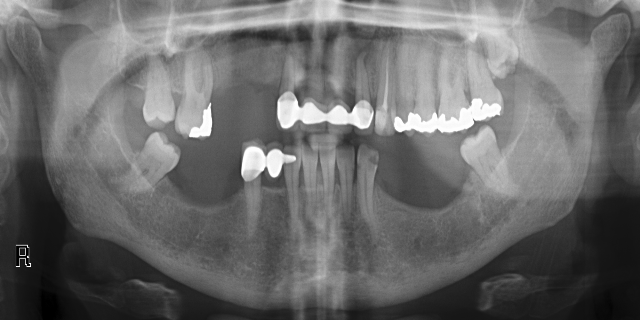
adult